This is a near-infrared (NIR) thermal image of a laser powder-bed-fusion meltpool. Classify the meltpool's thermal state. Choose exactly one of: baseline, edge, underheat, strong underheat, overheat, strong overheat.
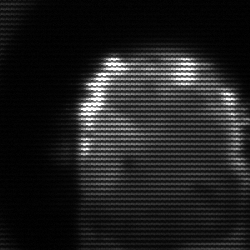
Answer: baseline